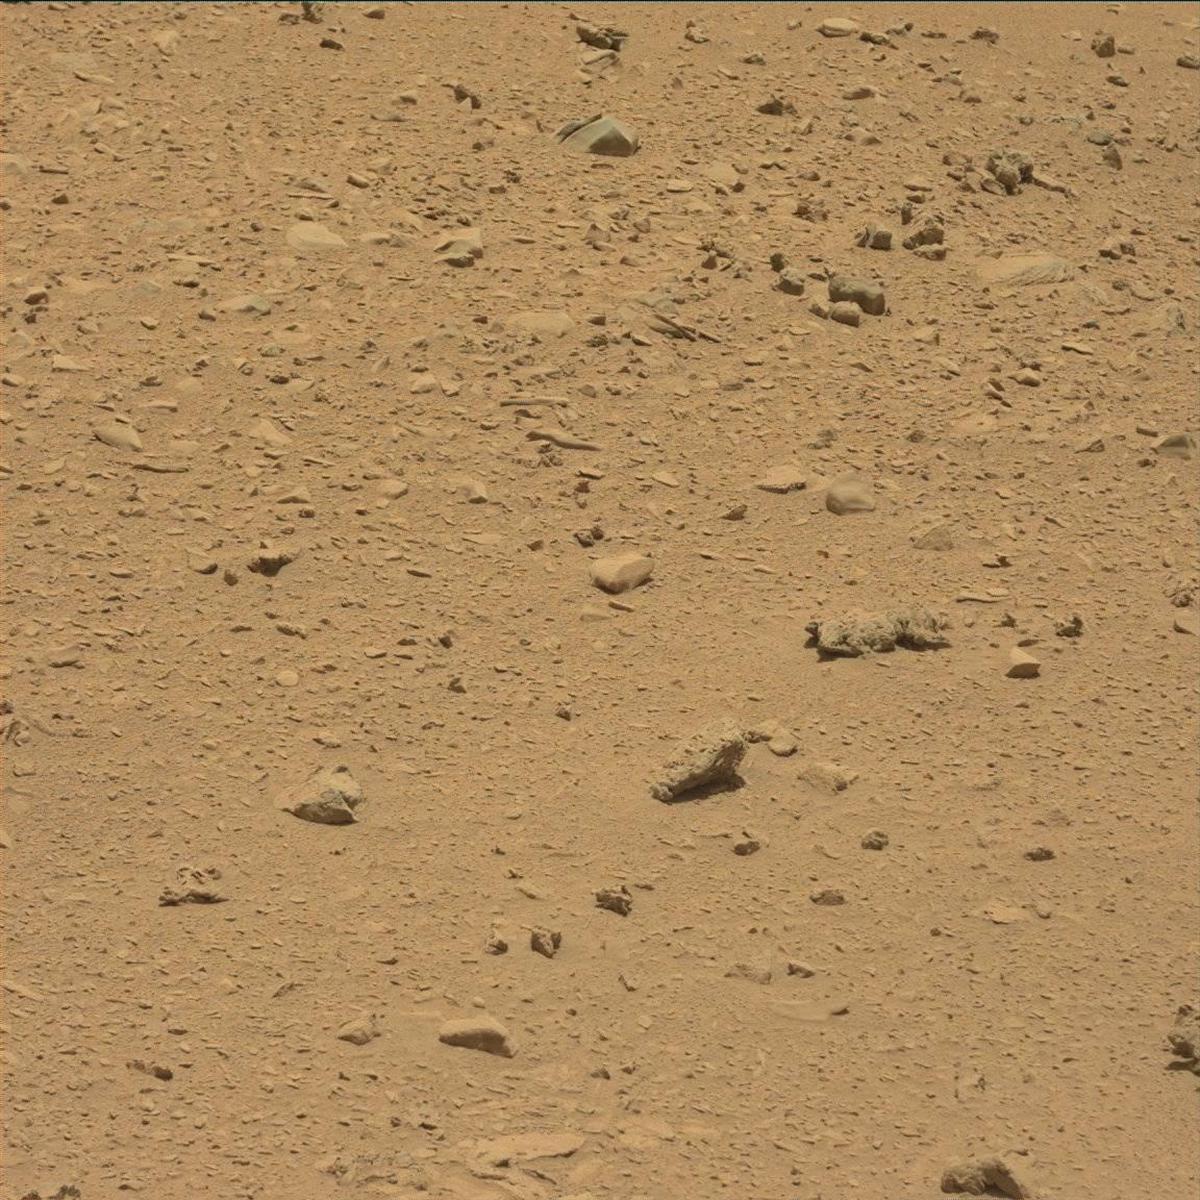
Terrain classes present: Bedrock, Rock, Sand / Soil